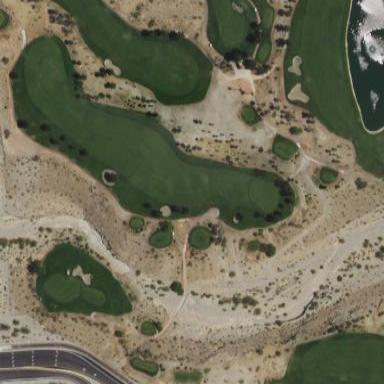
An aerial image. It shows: Grassy area designated as golf fairway.